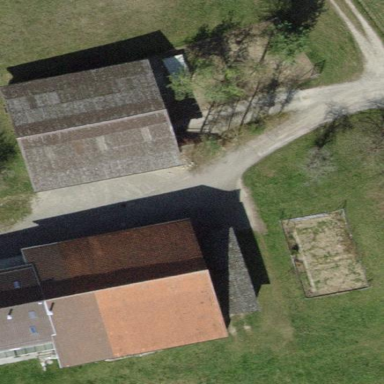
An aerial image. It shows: Gabled roof farm building.